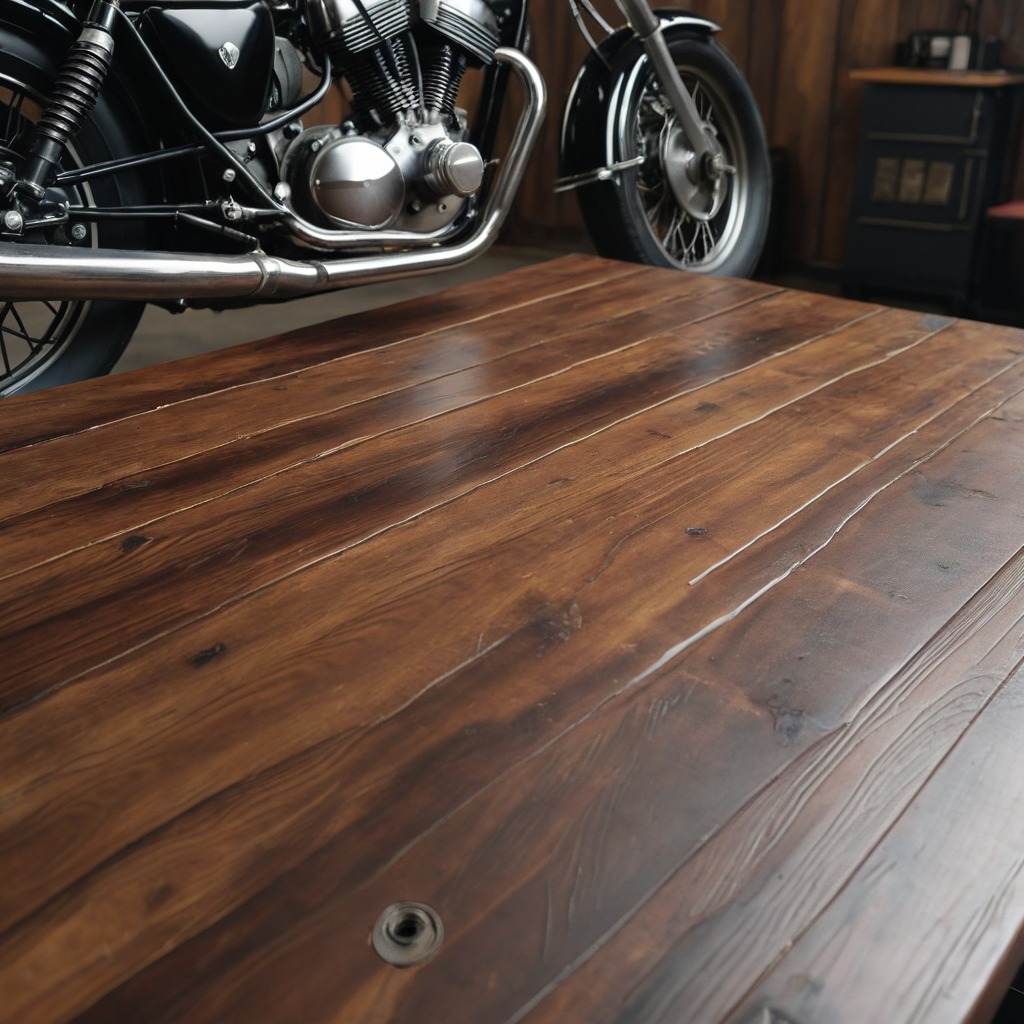
A metal nut is lying on the oil-spilled wooden table in a vintage motorcycle garage.